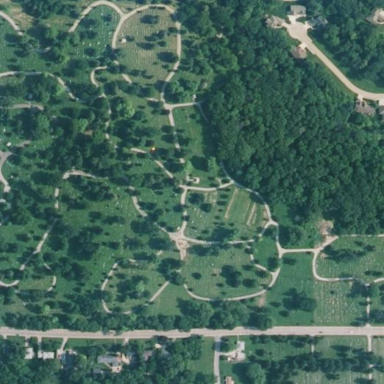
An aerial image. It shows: Cemetery.